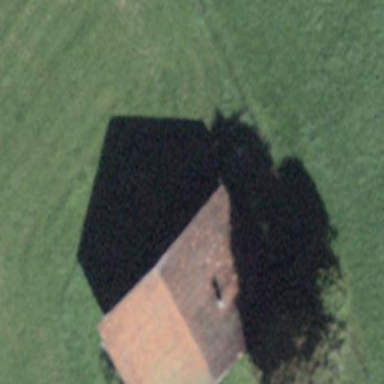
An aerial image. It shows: Farm building.